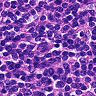
Metastatic tissue present: no